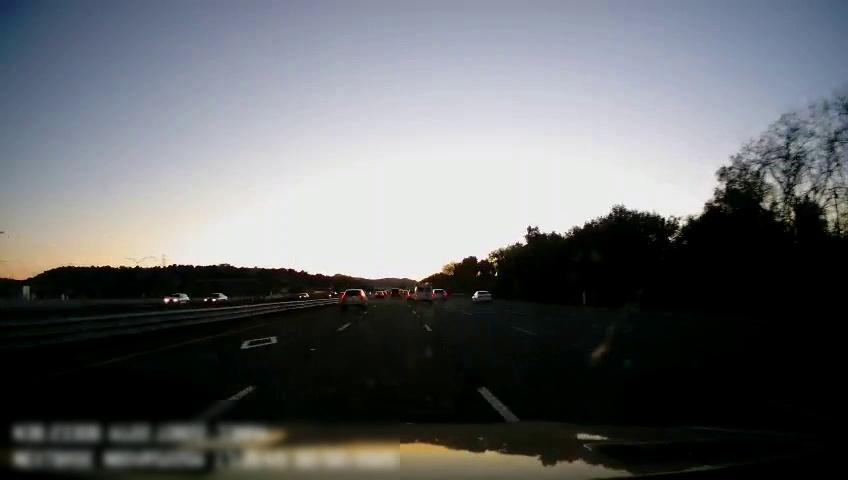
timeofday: Dusk/Dawn/Twilight
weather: Sunny
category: Drivable Space
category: Vehicles | Car
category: Vehicles | Car
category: Vehicles | Car
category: Vehicles | Car
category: Vehicles | SUV
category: Vehicles | Car
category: Vehicles | Van
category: Vehicles | SUV
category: Vehicles | Car
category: Vehicles | Car
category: Lanes | Alternate Lane
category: Lanes | Current Lane
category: Lanes | Current Lane
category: Lanes | Alternate Lane
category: Lanes | Alternate Lane